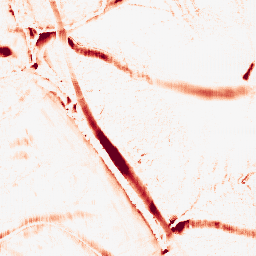
Category: morphological
Decomposition family: morphological_ellipse
Decomposition parameters: operation: opening
width: 20
height: 10
Upsampling method: fft_zeropad
Upsampling parameters: scale: 8
Upsampling scale: 8